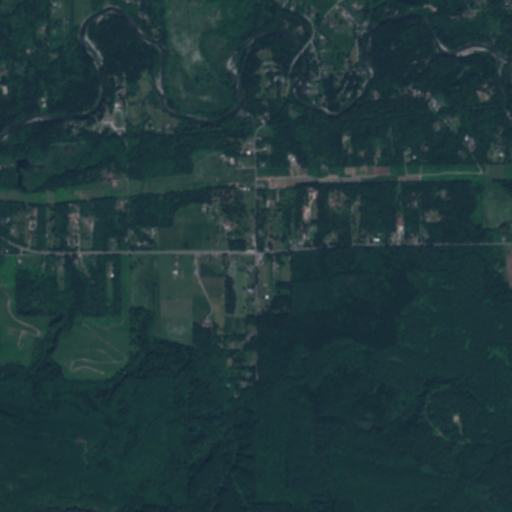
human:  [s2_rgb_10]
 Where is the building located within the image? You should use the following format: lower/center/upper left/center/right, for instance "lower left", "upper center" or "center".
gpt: The building is located in the center of the image.
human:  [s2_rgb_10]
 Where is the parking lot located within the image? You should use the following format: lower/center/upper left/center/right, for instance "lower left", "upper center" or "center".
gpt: There is no parking lot in the image.